Question: I am using the bootstrap popover and i wanted to add certain elements to the DOM. I am adding an additional element to the title using:
'''
$('div.popover').prepend($('<h3>').html('Accounts Already exists').addClass('main-header-title'));
$('.main-header-title').append('<span class="close" id="cross-button">&times;</span>');
'''
However if i dont refresh the page, the '('div.popover')' keeps prepending the '<h3>' element and i have duplicate titles seen in the popover. something like screenshot below:

Can anyone help me in setting the element to null, so that when i search again ( w/o refresh), it wont show me duplicate title names.
Thanks!
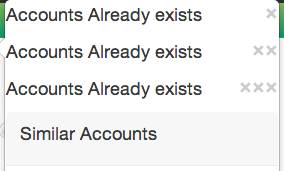
Answer: You can only append when its not already present in the DOM using
'''
if ($('h3.main-header-title').length==0) {
$('div.popover').prepend($('<h3>').html('Accounts Already exists').addClass('main-header-title'));
$('.main-header-title').append('<span class="close" id="cross-button">&times;</span>');
}
'''
You can achieve this using javascript only by
'''
var element = document.getElementsByClassName("main-header-title");
if (element.length ==0)
{
$('div.popover').prepend($('<h3>').html('Accounts Already exists').addClass('main-header-title'));
$('.main-header-title').append('<span class="close" id="cross-button">&times;</span>');
}
'''
Or you can remove them after some time (say 1sec) when they are added to DOM
'''
setTimeout(function(){
$("h3.main-header-title").remove();
// or $("h3.main-header-title").fadeOut(100); for animated removal
},1000);
'''
And for better UX if you want to re-display the popover, do it this way.
'''
if ($('h3.main-header-title').length==0) {
$('div.popover').prepend($('<h3>').html('Accounts Already exists').addClass('main-header-title'));
$('.main-header-title').append('<span class="close" id="cross-button">&times;</span>');
}
else {
$(h3.main-header-title).fadeOut(200);
setTimeout(function(){$(h3.main-header-title).fadeIn(200);},500)
}
'''
Hope this helps!